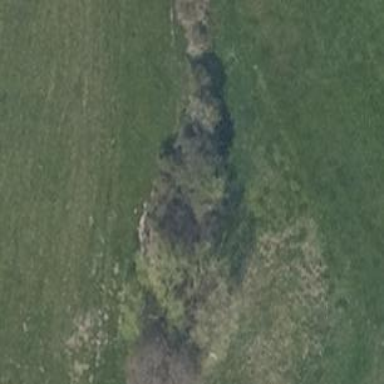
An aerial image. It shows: Area covered in scrub vegetation.